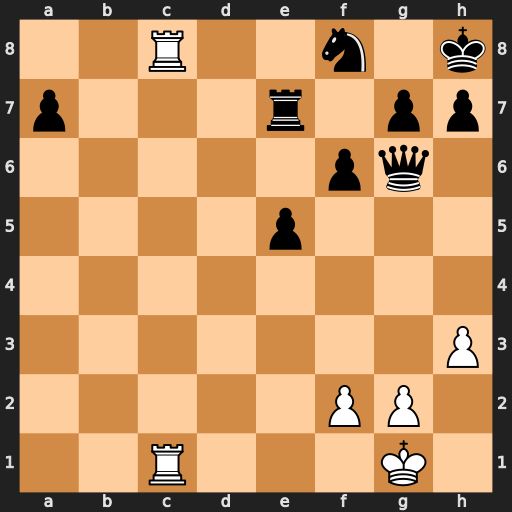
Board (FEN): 2R2n1k/p3r1pp/5pq1/4p3/8/7P/5PP1/2R3K1
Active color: w
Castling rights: -
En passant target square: -
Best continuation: Rxf8#